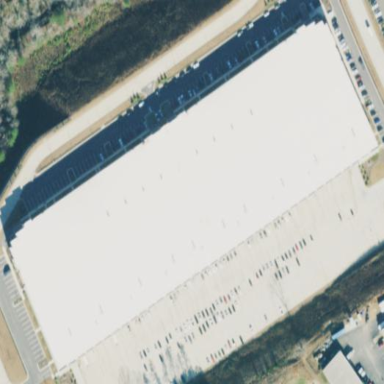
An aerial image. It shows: Warehouse.